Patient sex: F
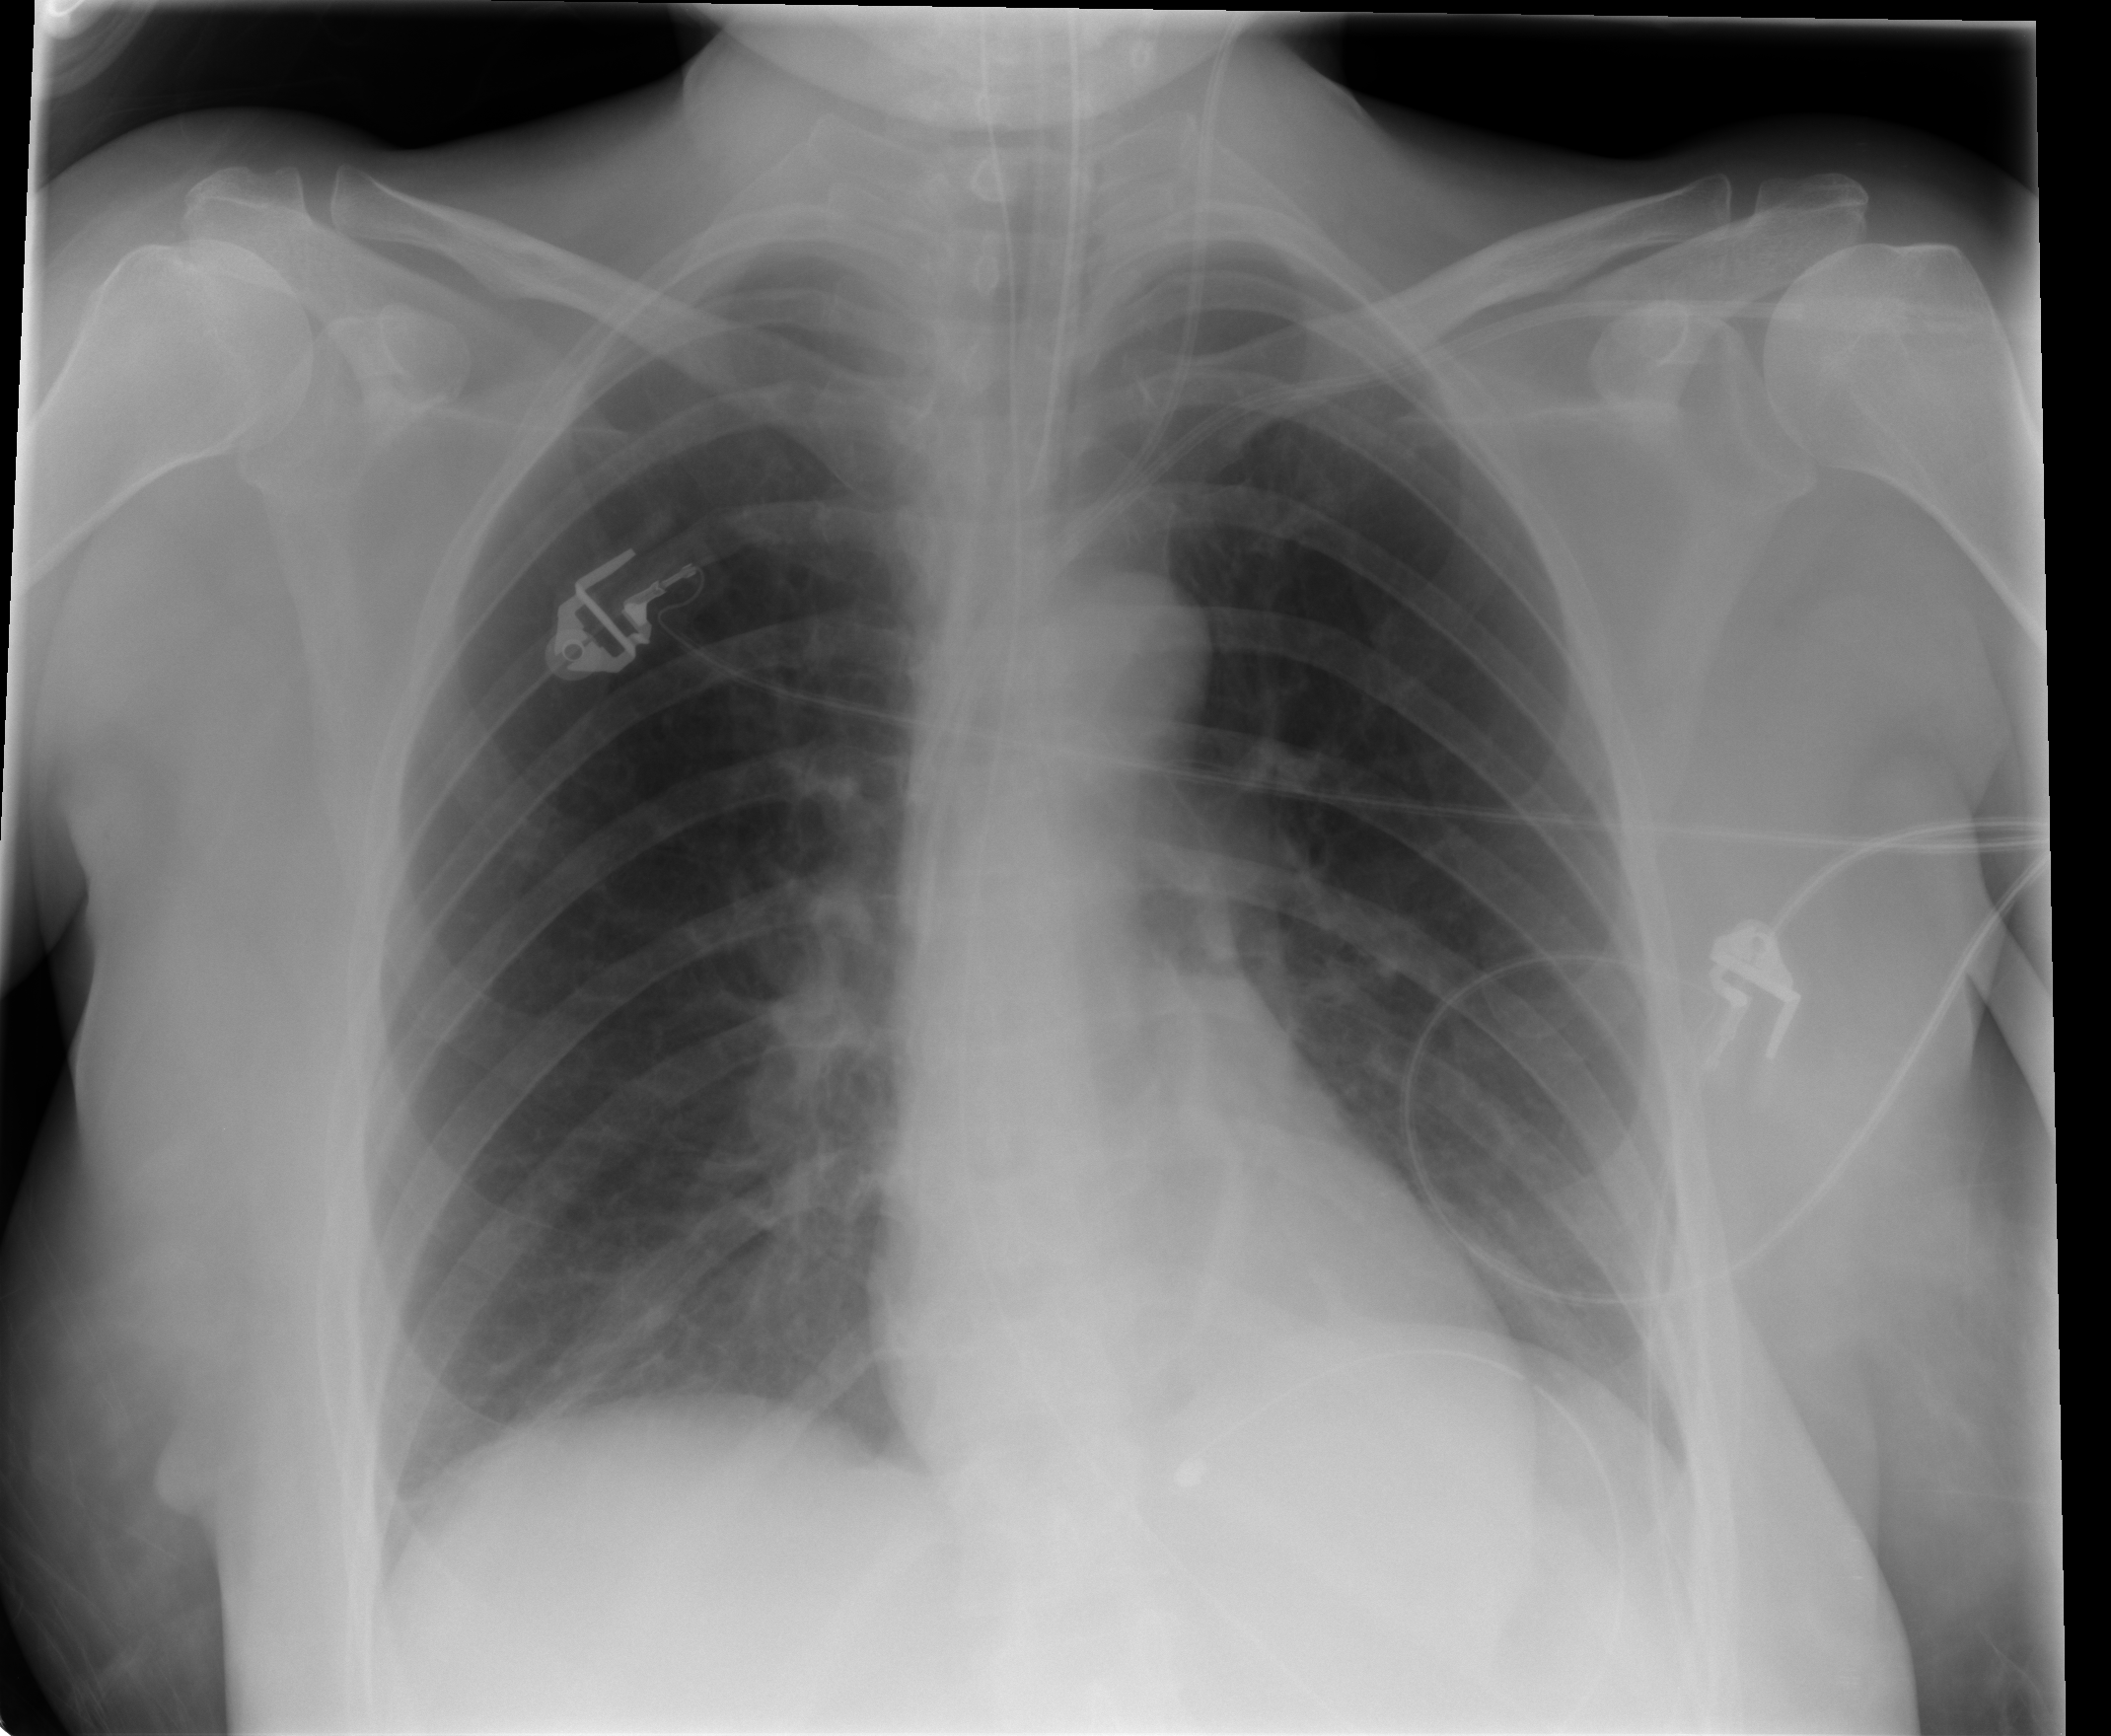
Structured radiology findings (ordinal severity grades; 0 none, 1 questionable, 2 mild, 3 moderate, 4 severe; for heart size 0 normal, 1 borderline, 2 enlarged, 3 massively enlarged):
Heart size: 0
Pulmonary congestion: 0
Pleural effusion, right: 0
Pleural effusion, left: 0
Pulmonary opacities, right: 0
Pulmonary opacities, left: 0
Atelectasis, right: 2
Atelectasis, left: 2